Field crop: maize
Growth stage: 2
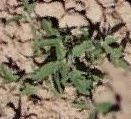
Species: atriplex